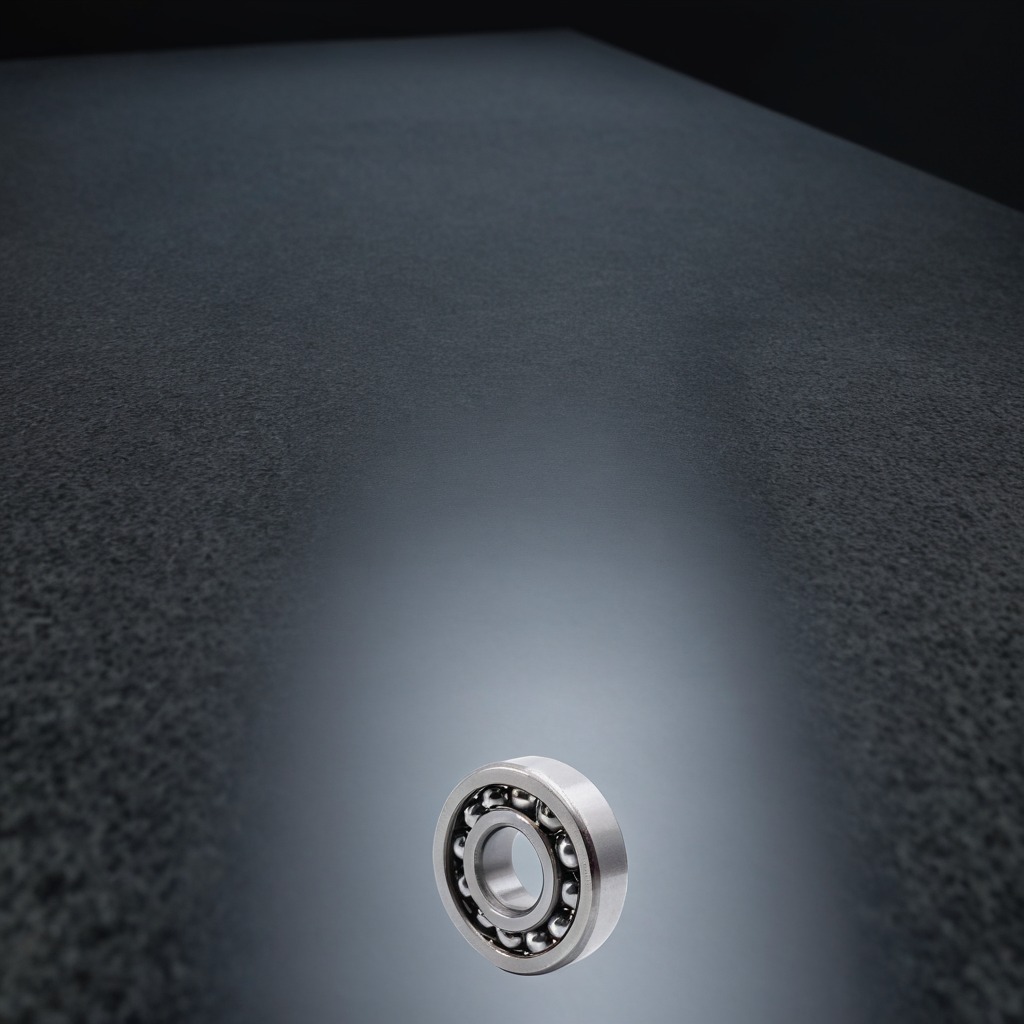
A metal ball bearing lies on the clean granite table inside a workshop at night.